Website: macys
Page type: customer-info-address
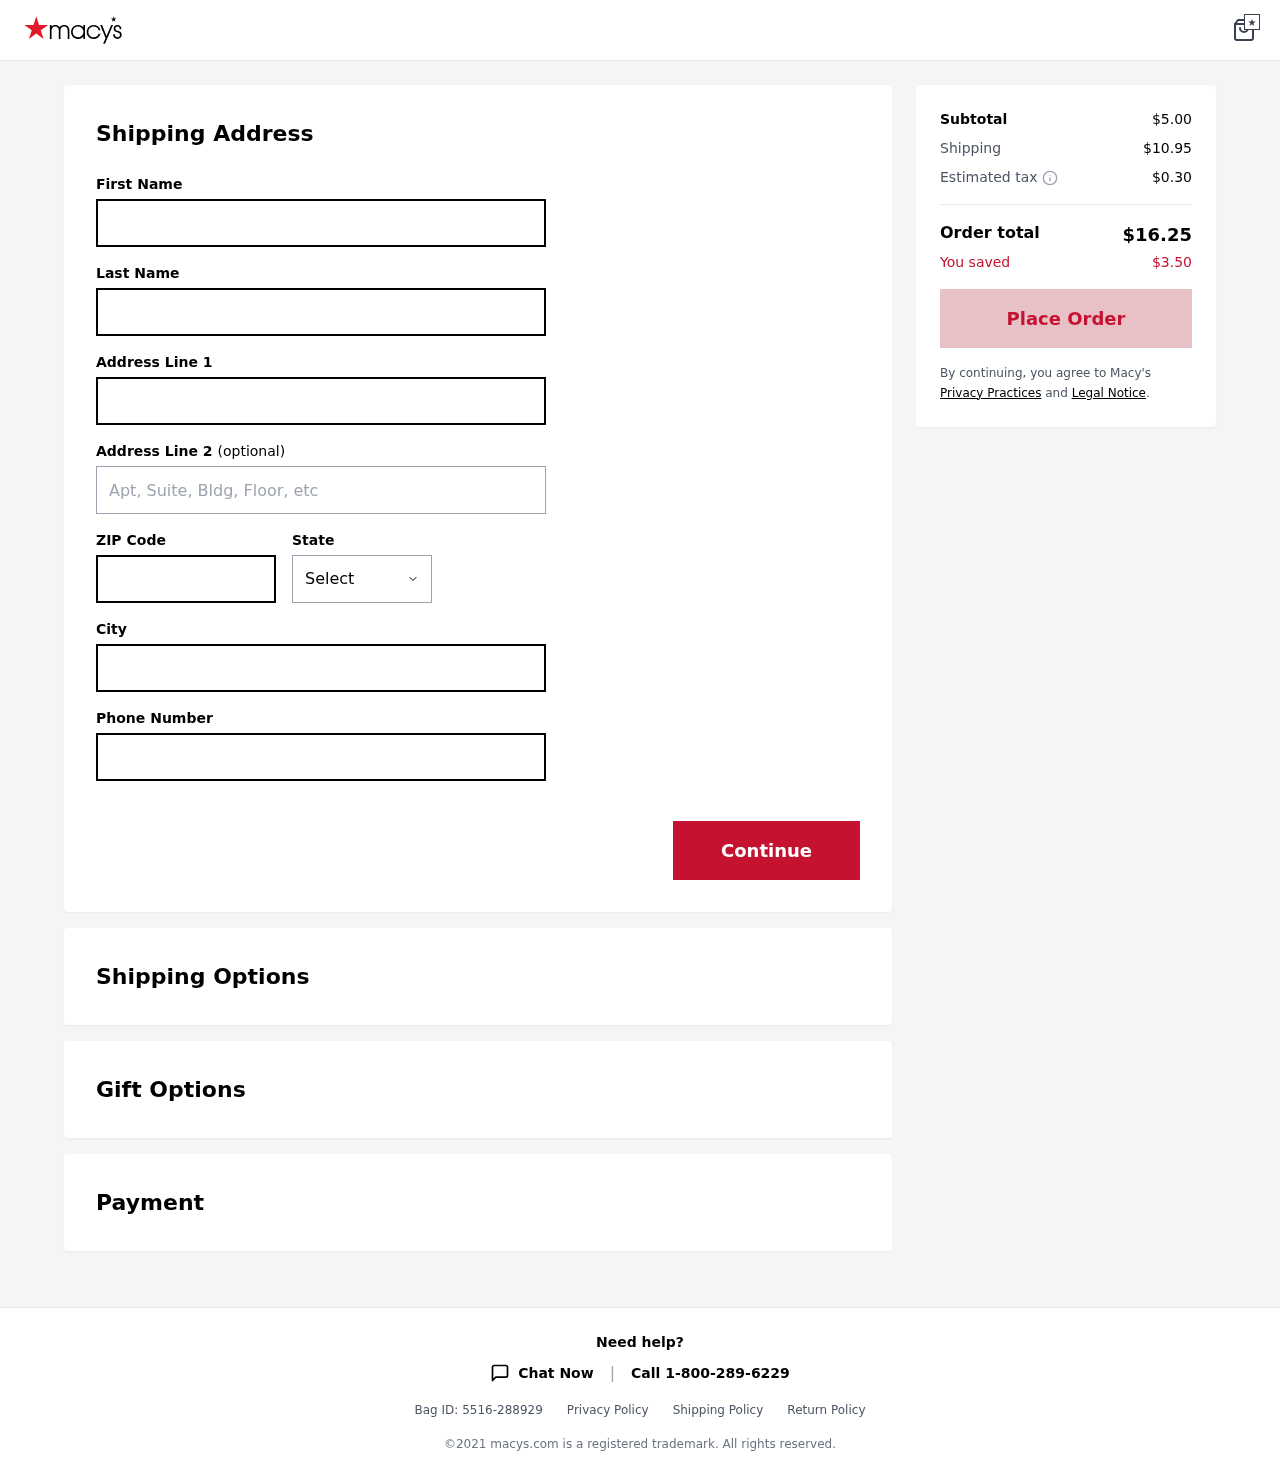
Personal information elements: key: PII_CITY
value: Dianetown
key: PII_FIRSTNAME
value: Jennifer
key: PII_LASTNAME
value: Campbell
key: PII_PHONE
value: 9519504340
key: PII_POSTCODE
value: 20384
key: PII_STATE
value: Ohio
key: PII_STREET
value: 487 Davidson River Apt. 769
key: PII_STREET2
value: Suite 570
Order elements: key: ORDER_SUBTOTAL
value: $5.00
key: ORDER_SHIPPING_COST
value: $10.95
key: ORDER_TAX
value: $0.30
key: ORDER_TOTAL
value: $16.25
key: ORDER_SAVINGS
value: $3.50